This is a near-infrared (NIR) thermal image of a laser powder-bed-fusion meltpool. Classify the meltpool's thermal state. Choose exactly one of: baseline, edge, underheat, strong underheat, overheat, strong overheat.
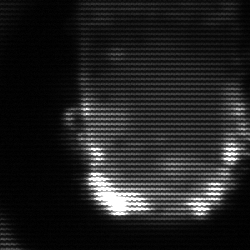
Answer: baseline